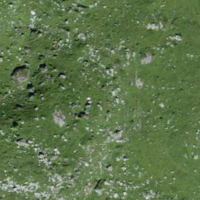
EUNIS habitat code: 23
Species observed at this site:
Arctostaphylos uva-ursi